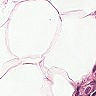
Metastatic tissue present: no